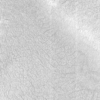
Label: not_dusty